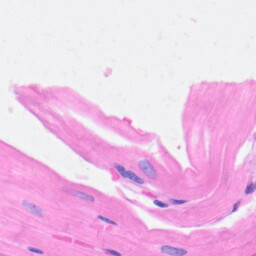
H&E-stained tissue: Heart